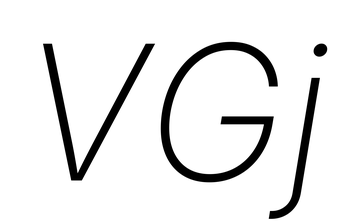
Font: Inter-Italic_ExtraLight_Italic